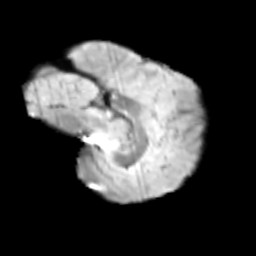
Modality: T2w
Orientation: sagittal
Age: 11
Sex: male
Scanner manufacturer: siemens
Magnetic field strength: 3 T
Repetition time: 3.8 s
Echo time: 0.07 s